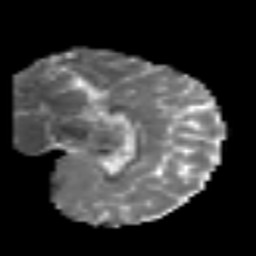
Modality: MD
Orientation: sagittal
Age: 44
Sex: female
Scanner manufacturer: siemens
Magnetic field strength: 3 T
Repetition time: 6.1 s
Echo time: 0.101 s